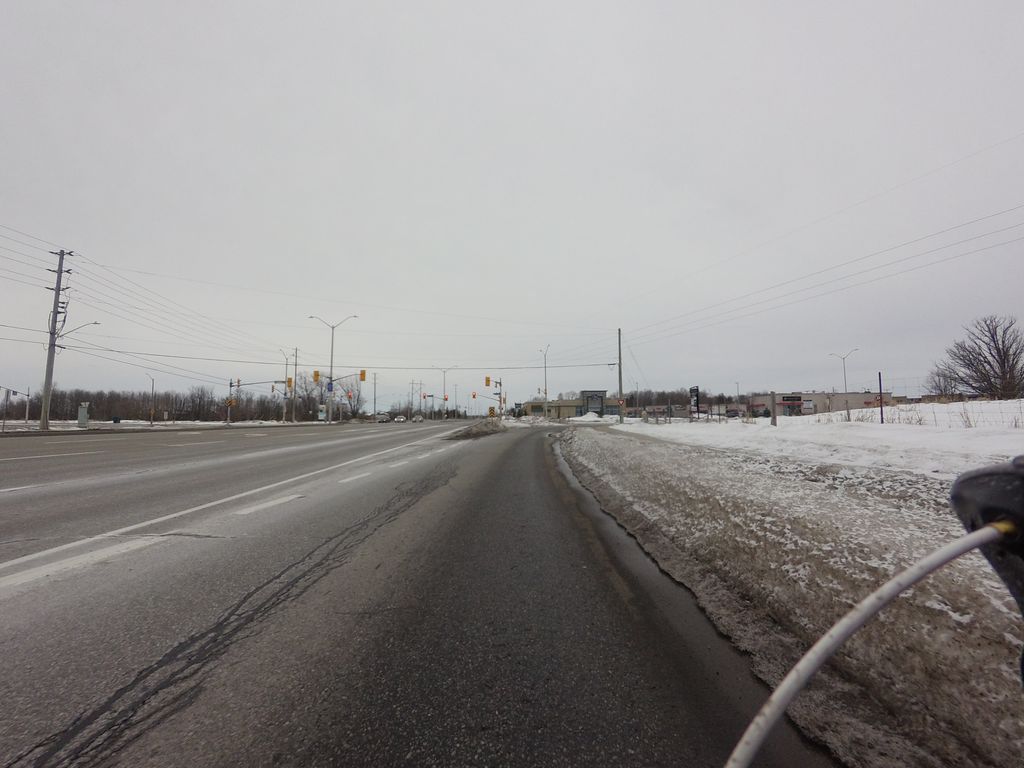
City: ottawa-gatineau